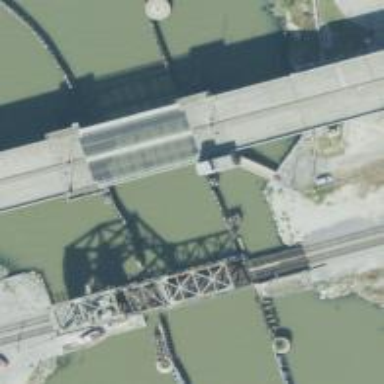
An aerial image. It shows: Secondary road crossing bascule movable bridge.